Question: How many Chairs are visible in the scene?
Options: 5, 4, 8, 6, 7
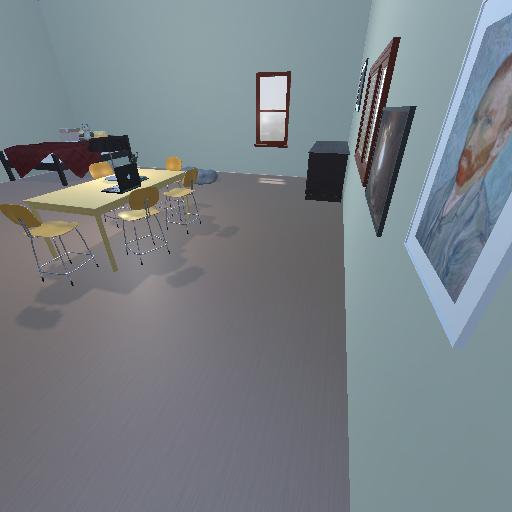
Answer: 5